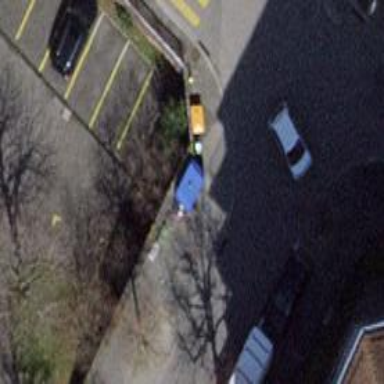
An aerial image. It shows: Recycling container for green waste at the recycling facility.